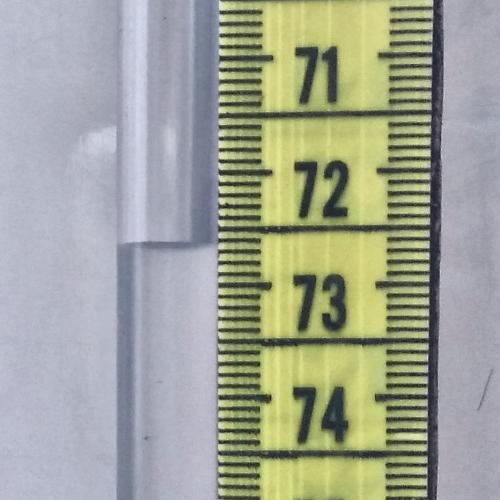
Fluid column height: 72.6 cm